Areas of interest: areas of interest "School"
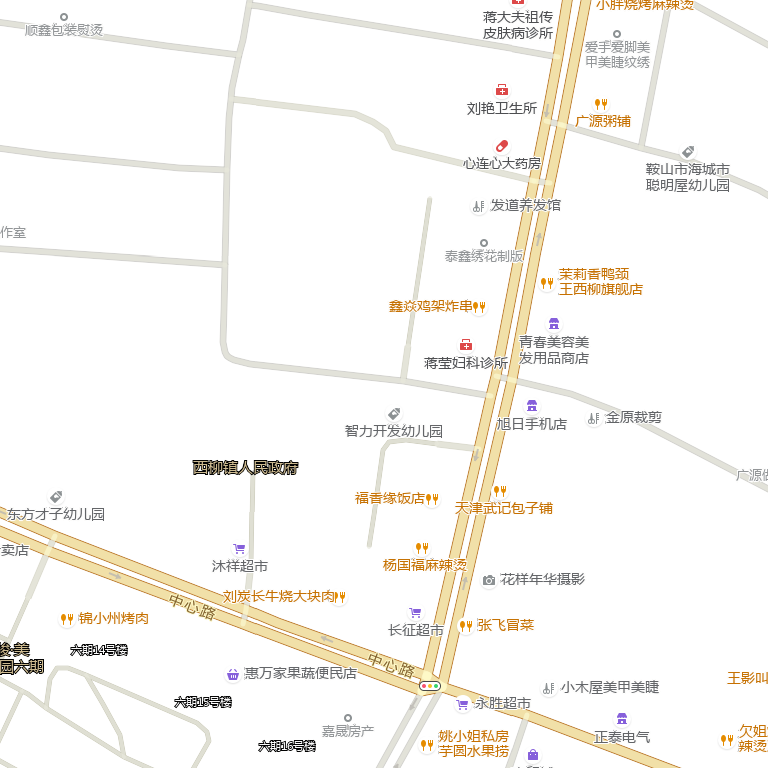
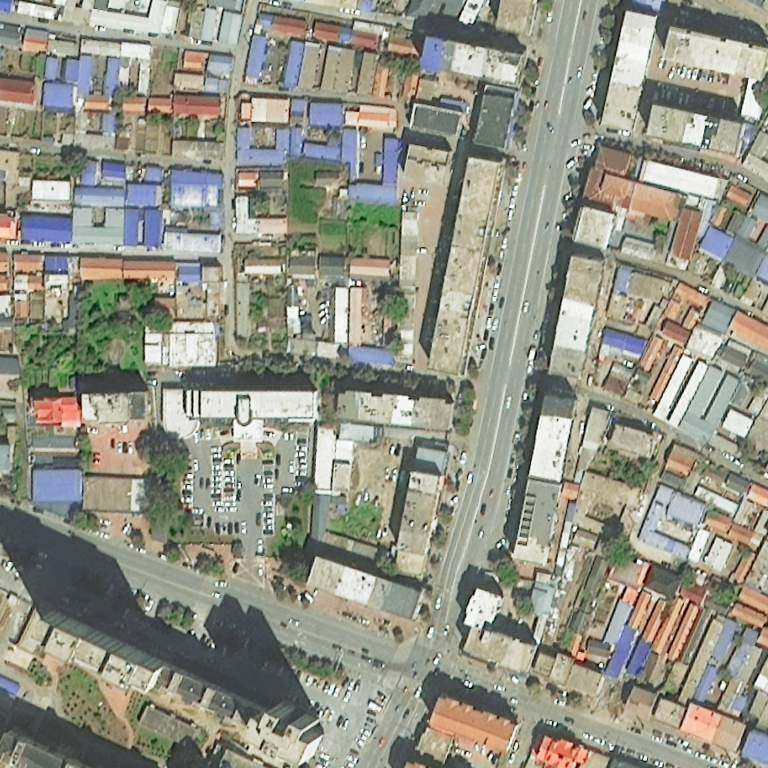